Interaction volume radius: 10 \u00c5
Interaction volume height: 10 \u00c5
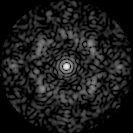
Disorder parameter: 0.7111